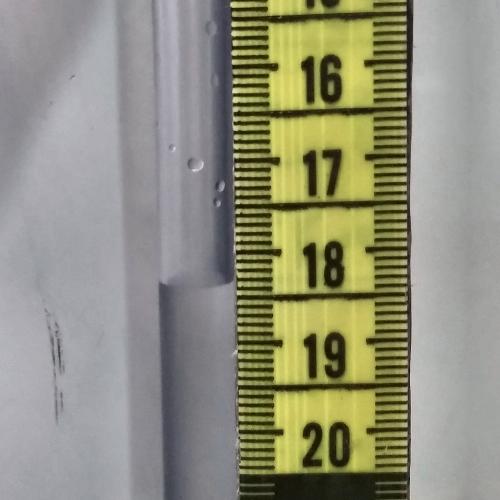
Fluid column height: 18.3 cm